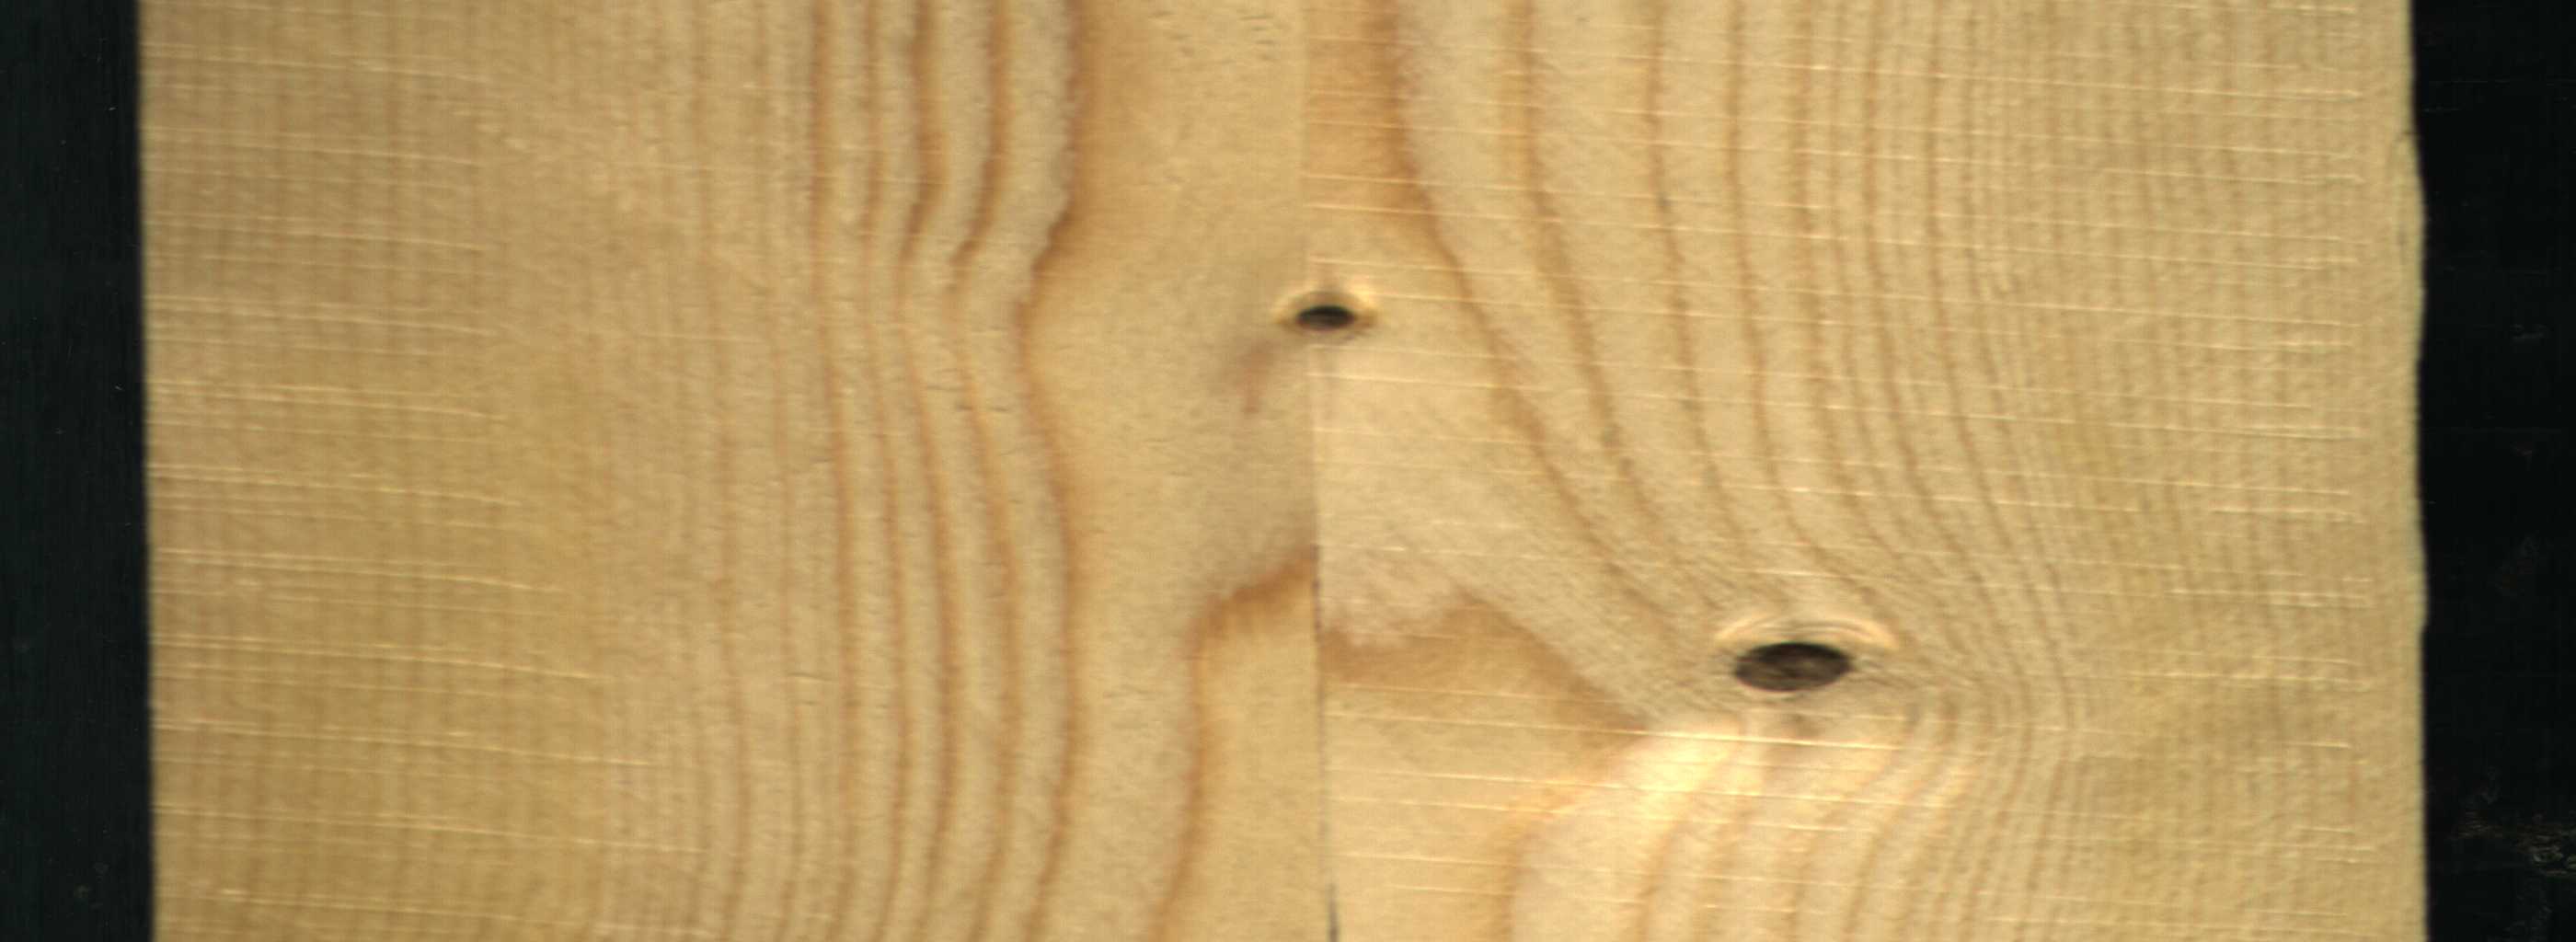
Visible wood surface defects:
Dead_Knot
Dead_Knot